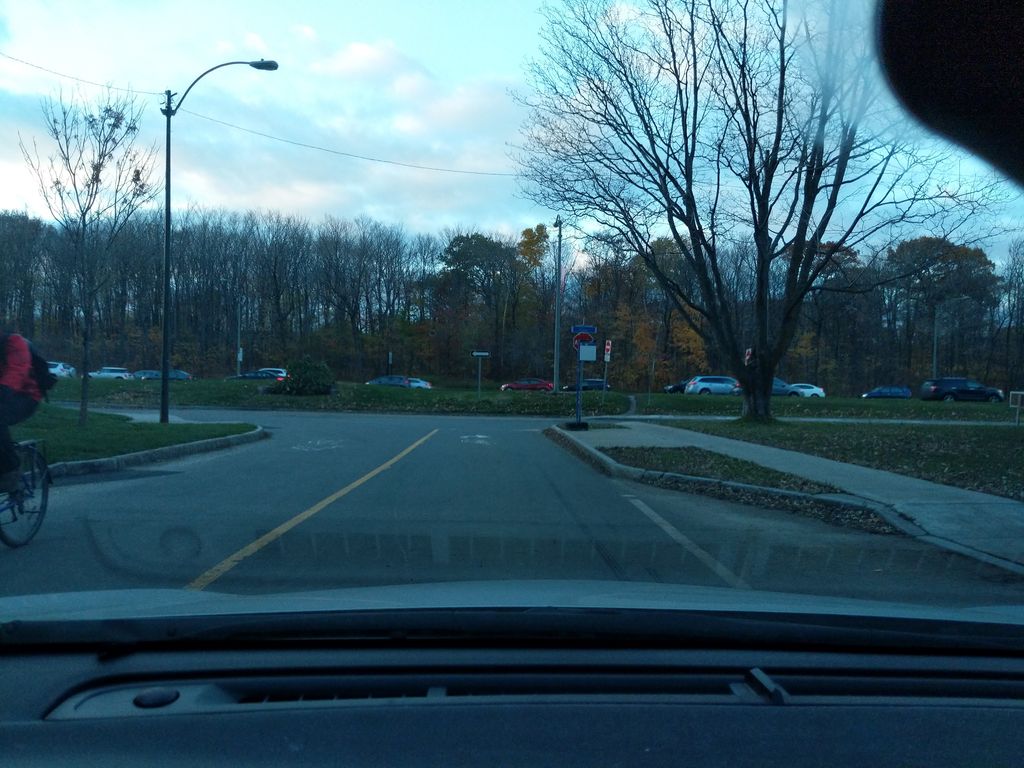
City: quebec_city